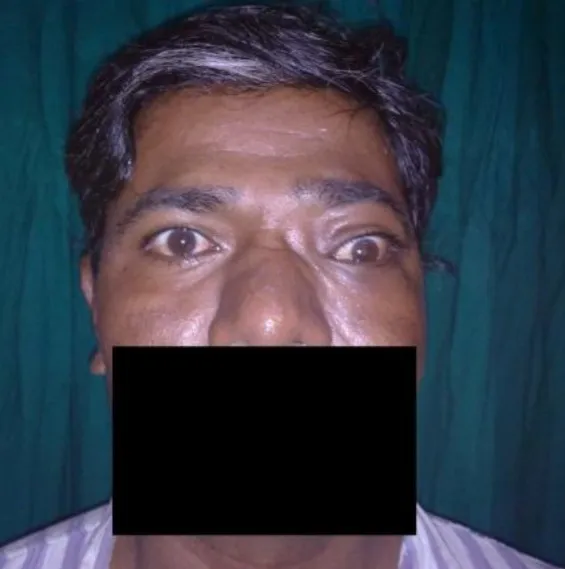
Photograph at presentation (Case 1.
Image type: medical_photograph (other_medical_photograph)